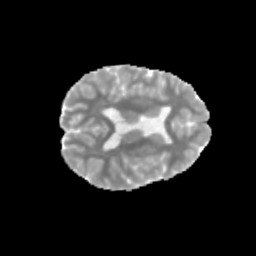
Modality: MD
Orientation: axial
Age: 11
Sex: female
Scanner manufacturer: siemens
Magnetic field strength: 3 T
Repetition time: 3.8 s
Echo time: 0.07 s